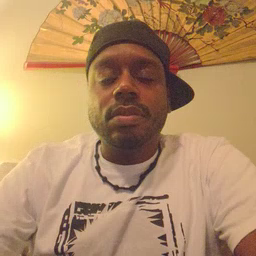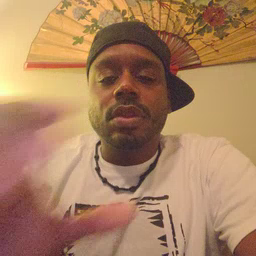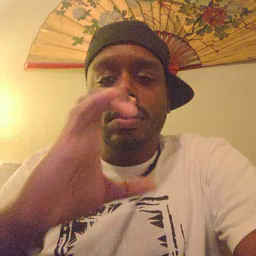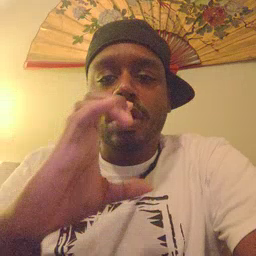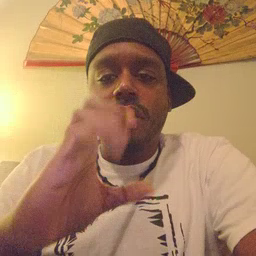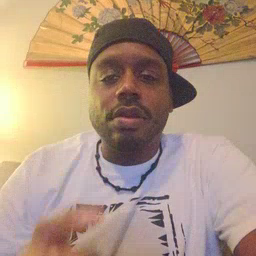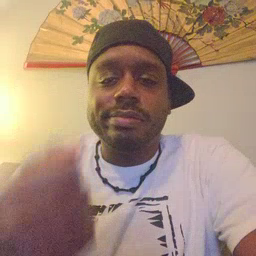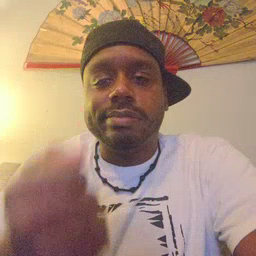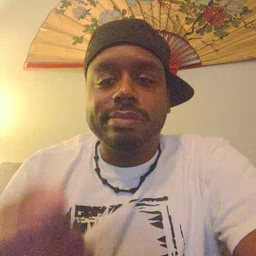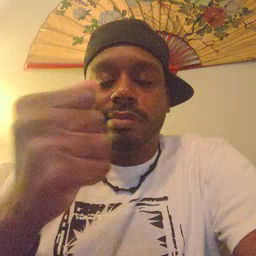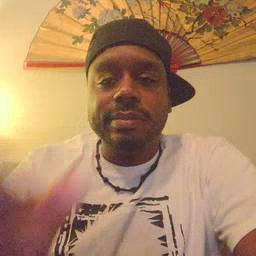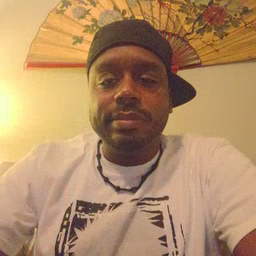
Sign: car